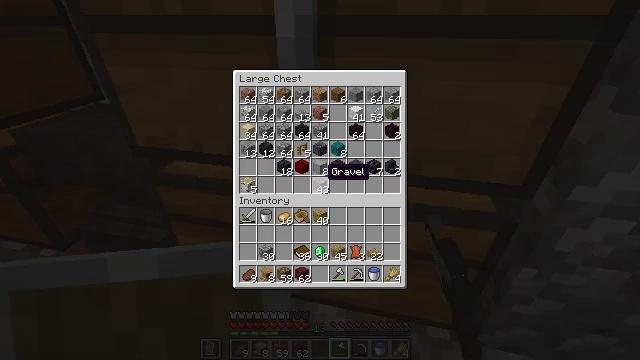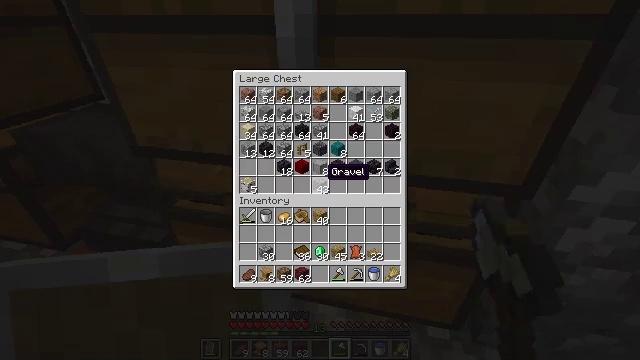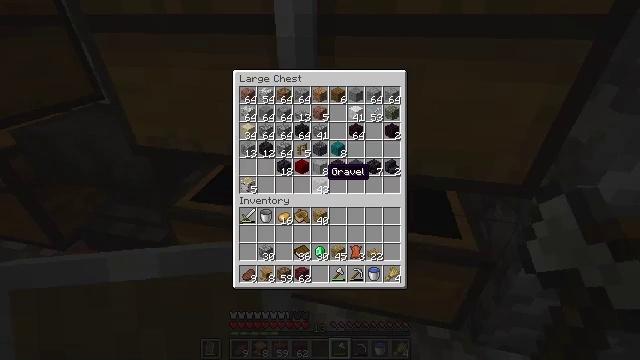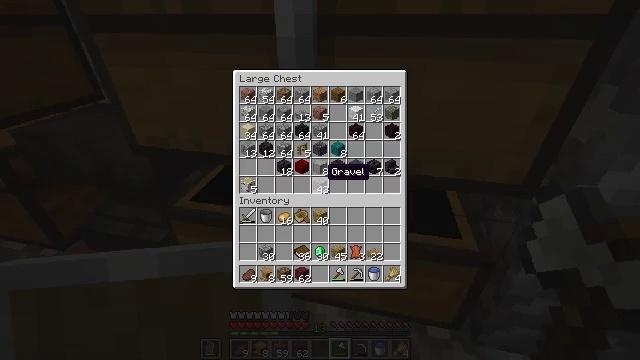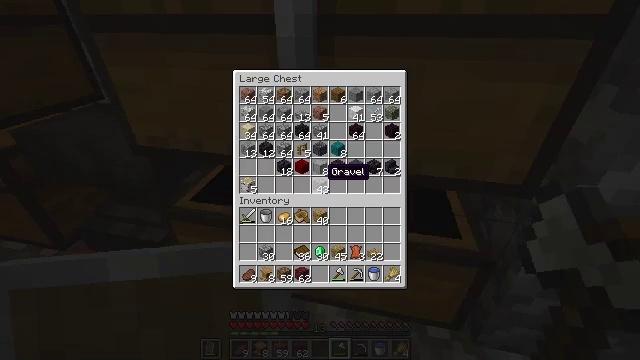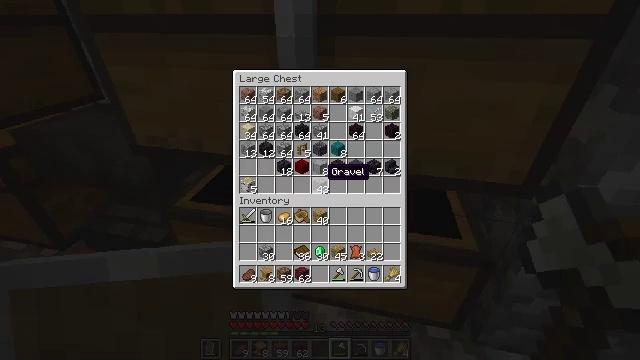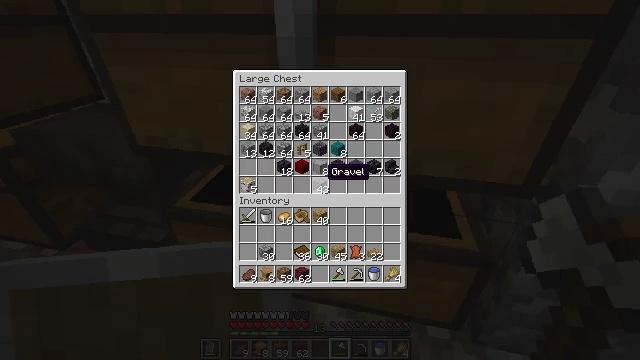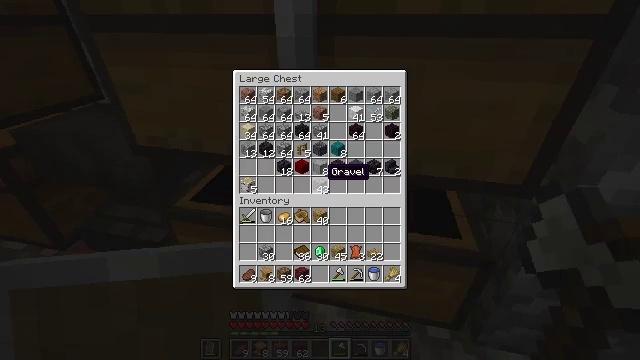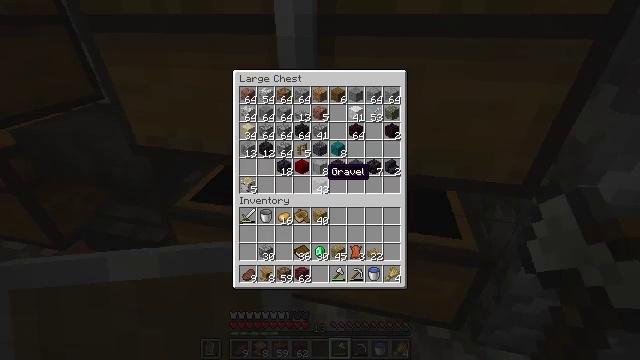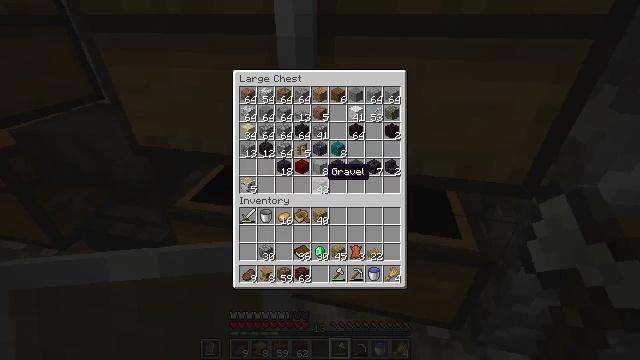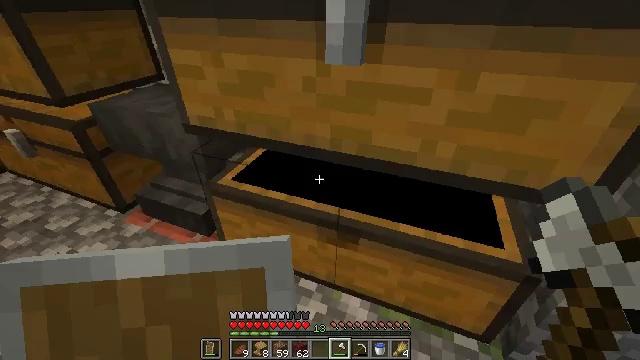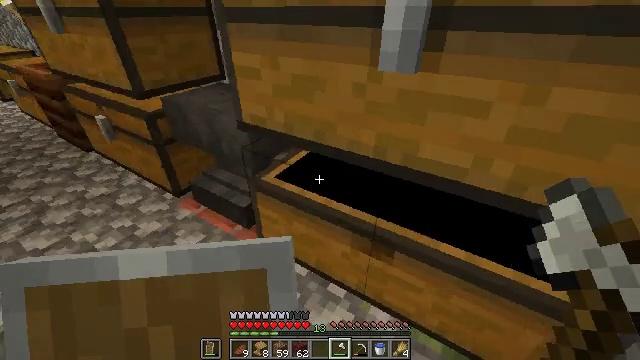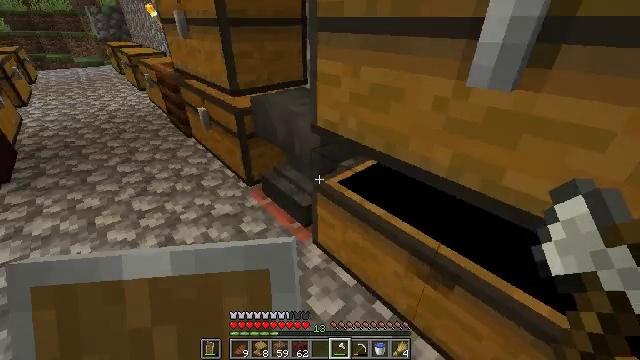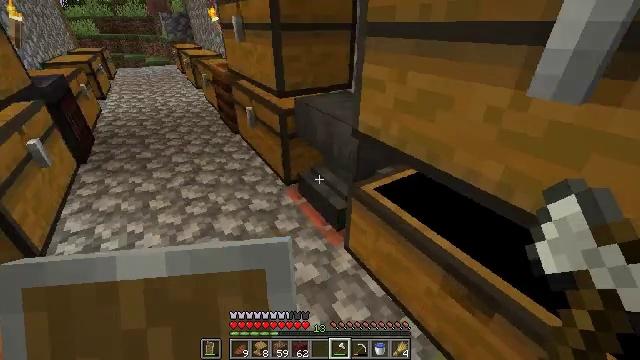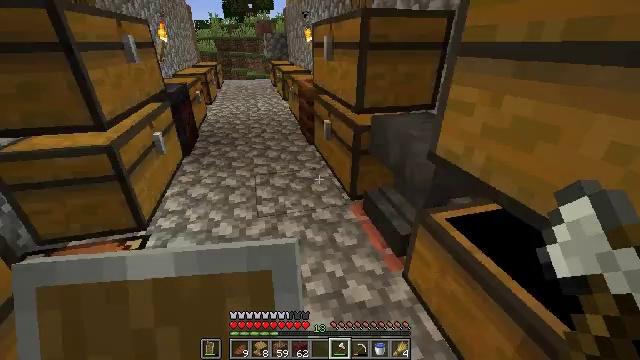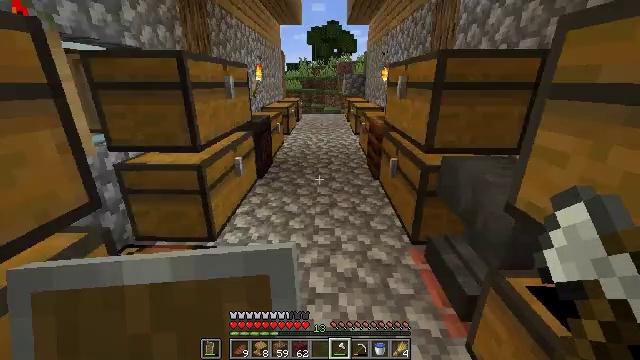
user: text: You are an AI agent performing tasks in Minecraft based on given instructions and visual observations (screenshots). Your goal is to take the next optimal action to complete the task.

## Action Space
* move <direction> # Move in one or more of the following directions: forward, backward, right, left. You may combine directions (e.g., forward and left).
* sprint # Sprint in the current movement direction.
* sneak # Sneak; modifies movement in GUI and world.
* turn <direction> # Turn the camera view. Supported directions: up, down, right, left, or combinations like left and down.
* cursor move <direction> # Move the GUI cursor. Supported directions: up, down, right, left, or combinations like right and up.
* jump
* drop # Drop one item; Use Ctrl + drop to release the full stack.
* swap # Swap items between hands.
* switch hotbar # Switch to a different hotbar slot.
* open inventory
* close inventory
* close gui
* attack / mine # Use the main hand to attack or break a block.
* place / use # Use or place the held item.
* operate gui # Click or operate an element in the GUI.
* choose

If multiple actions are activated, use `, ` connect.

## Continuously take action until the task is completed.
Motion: motion action
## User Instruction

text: Collect cobblestone blocks for construction.
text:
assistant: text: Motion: no_op
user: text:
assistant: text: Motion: no_op
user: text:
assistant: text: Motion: no_op
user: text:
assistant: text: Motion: no_op
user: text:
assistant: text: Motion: no_op
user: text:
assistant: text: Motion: no_op
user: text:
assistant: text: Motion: no_op
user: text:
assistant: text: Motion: no_op
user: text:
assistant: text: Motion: no_op
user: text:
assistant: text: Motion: turn left and down, open inventory
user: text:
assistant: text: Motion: turn left and up, open inventory
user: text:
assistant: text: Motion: turn left and up, open inventory
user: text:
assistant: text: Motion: turn left
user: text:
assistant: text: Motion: turn left and up
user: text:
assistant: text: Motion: move right, turn left and up
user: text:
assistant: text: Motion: move right, turn left and up
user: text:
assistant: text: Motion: move right, turn left and up
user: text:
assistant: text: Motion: move right, turn left and up
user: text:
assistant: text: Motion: turn left
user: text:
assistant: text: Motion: turn left, use / place
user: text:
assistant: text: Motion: use / place
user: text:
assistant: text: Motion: use / place
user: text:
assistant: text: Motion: no_op
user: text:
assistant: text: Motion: no_op
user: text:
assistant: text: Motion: no_op
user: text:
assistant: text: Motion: no_op
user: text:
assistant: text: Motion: no_op
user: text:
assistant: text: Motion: no_op
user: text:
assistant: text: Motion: sneak
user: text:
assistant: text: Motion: sneak, turn up